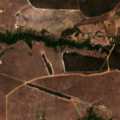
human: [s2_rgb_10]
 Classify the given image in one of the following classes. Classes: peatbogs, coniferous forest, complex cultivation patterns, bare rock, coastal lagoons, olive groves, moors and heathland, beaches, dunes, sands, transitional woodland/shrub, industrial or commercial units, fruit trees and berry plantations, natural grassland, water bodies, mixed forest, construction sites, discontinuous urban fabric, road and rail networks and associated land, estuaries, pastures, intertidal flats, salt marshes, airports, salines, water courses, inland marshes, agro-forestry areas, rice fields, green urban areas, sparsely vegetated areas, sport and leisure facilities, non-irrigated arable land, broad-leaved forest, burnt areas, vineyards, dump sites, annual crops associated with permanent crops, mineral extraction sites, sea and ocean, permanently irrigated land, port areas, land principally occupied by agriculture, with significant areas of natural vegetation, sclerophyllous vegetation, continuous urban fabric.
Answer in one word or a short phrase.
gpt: non-irrigated arable land, broad-leaved forest, transitional woodland/shrub